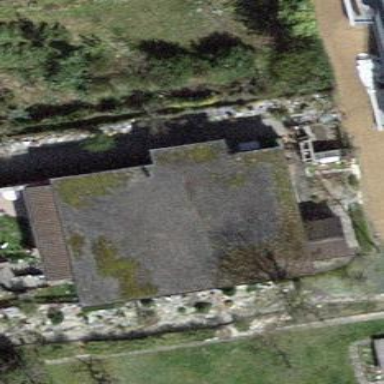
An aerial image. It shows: Building with tiled roof.